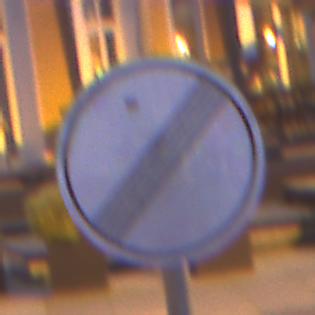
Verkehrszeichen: EndeSaemtlicherBegrenzungen
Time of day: Night
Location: Outdoor (Urban)
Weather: PartlyCloudy
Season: NotSpecified
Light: Artificial